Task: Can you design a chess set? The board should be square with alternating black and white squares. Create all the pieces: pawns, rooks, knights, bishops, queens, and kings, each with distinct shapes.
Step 738:
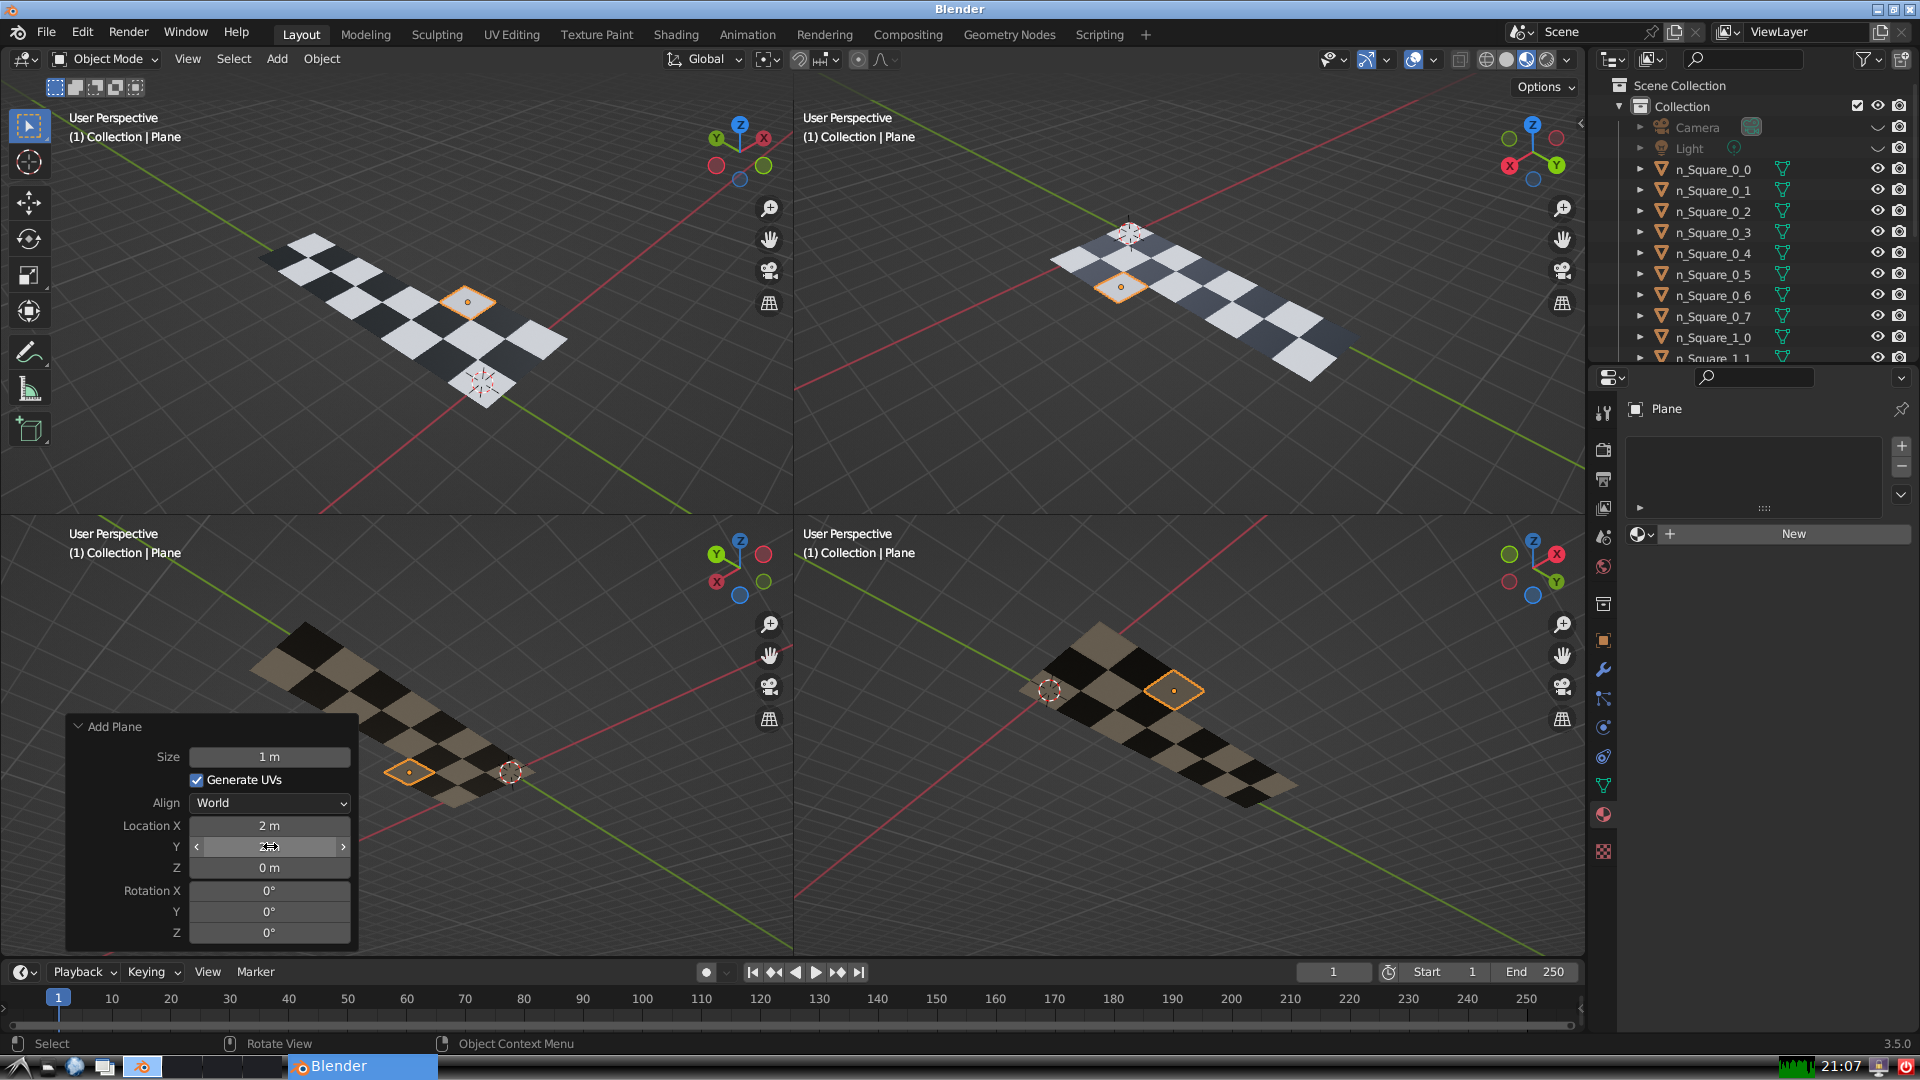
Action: {"mouse_move": [270, 867]}